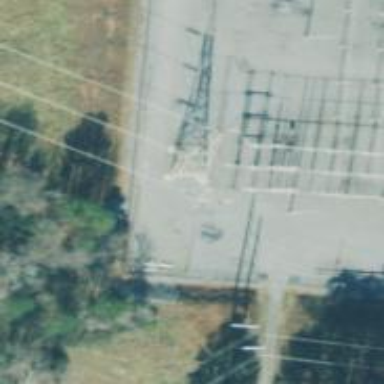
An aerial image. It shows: Lattice structure tower used for power distribution.